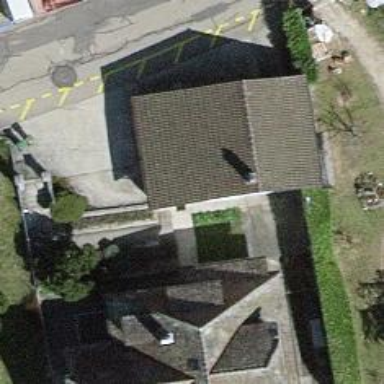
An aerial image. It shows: Group of garages.